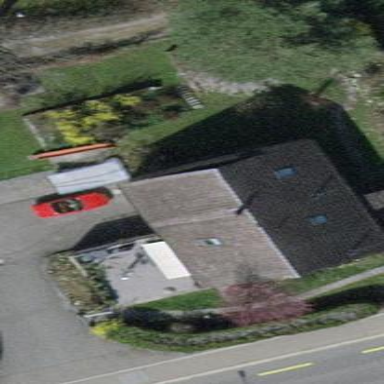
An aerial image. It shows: Detached building.